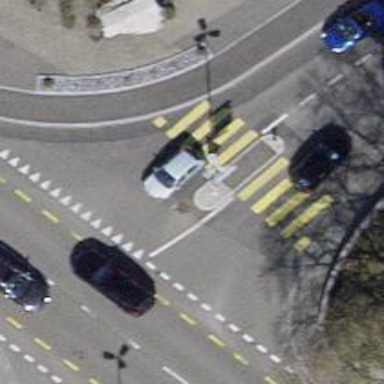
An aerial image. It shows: Uncontrolled crossing with pedestrian island.